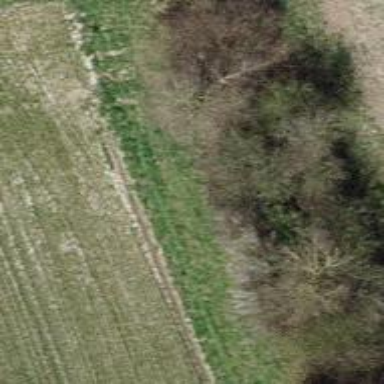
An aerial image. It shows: Row of trees in natural setting.